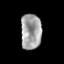
Tissue: prostate
Cell type: Endothelial cells
Senescence score: 0.3111
Nuclear area (px): 722
Mean DAPI intensity: 161.464